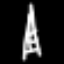
Label: The Eiffel Tower